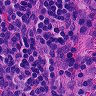
Metastatic tissue present: no